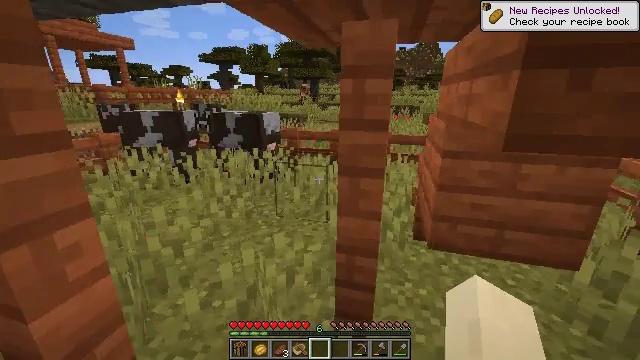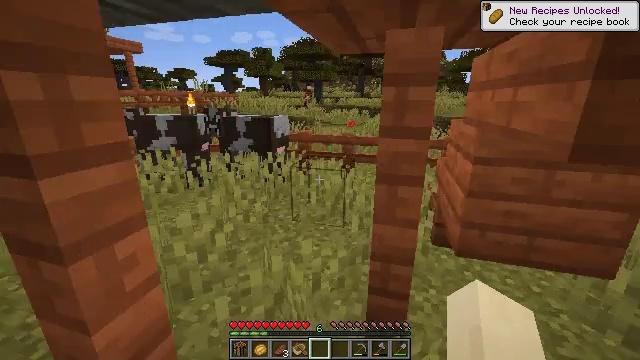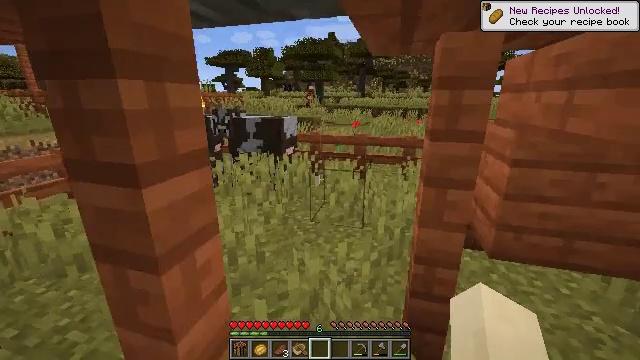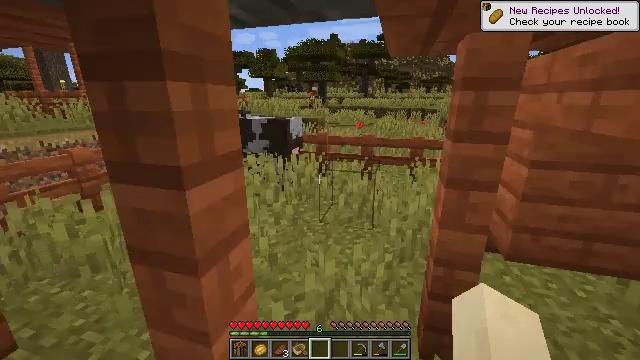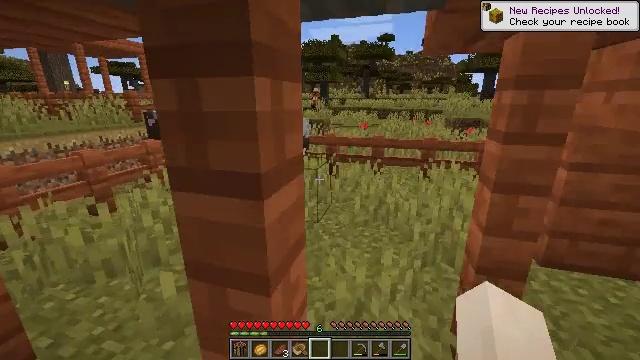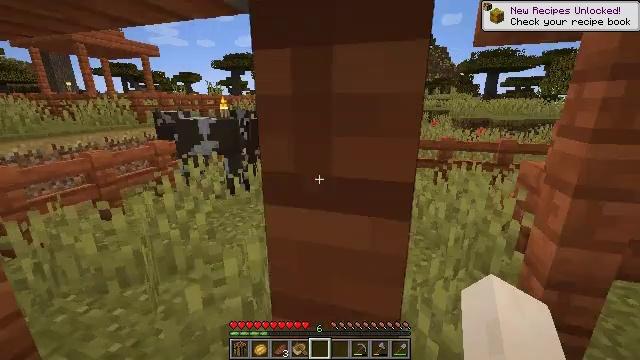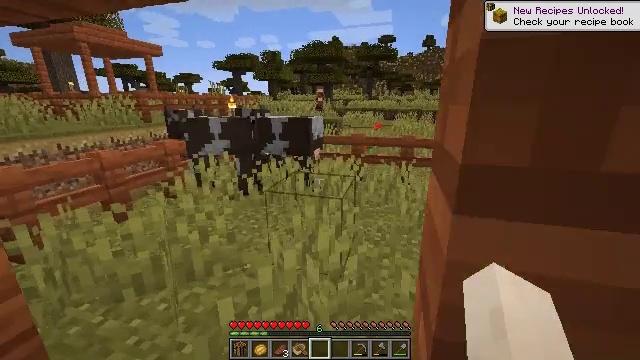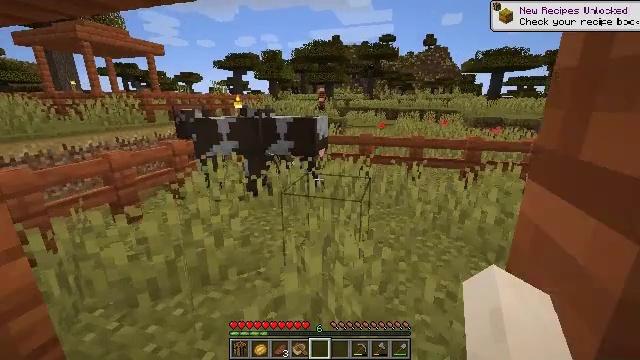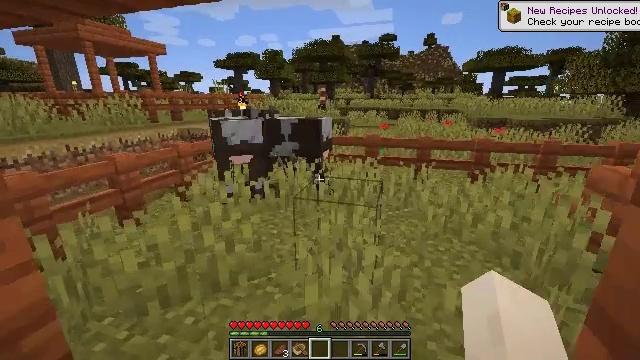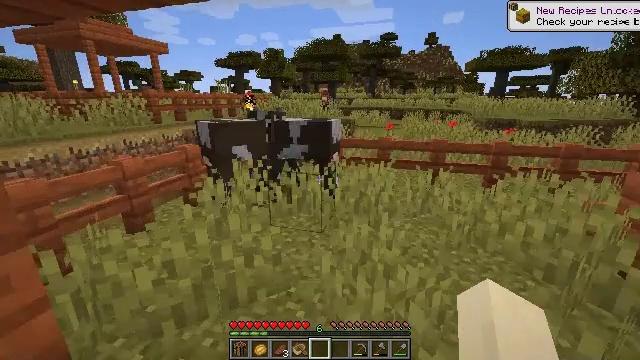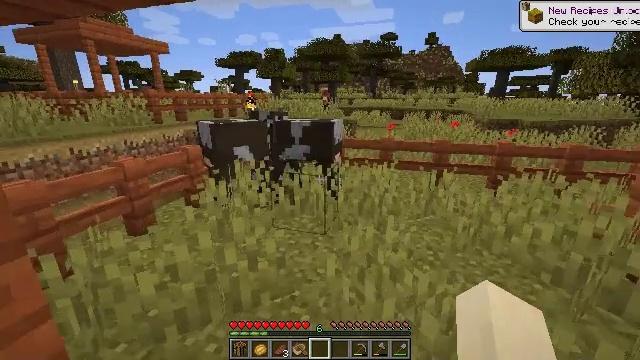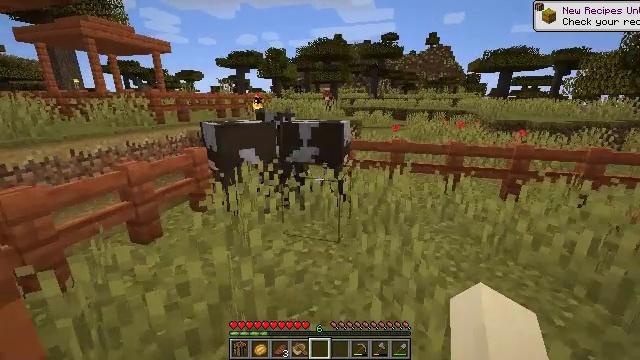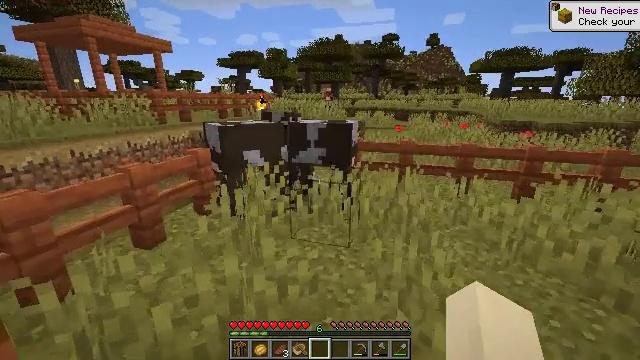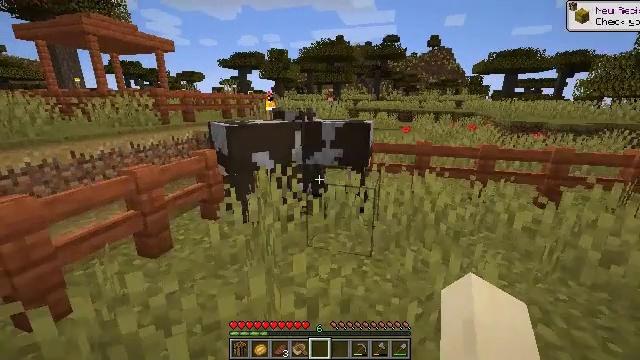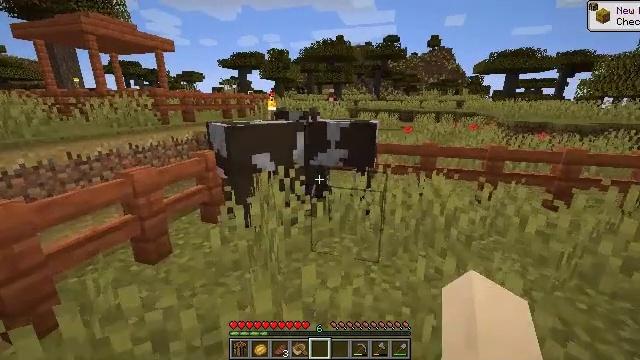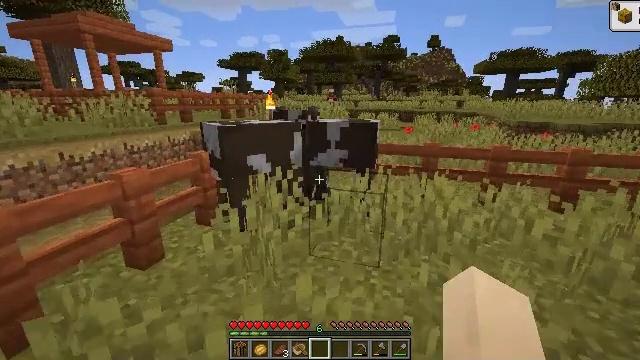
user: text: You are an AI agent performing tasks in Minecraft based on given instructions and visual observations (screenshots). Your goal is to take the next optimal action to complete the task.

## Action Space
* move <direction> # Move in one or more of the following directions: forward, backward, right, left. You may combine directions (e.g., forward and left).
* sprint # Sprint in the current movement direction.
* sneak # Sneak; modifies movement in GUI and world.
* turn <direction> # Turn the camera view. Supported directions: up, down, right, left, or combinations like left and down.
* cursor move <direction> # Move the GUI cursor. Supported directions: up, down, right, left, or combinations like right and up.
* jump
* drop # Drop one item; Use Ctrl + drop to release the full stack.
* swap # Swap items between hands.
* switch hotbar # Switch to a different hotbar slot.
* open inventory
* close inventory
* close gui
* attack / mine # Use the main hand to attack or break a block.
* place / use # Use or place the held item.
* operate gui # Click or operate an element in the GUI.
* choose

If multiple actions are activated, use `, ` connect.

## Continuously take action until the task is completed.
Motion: motion action
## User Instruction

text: Reclaim the acacia fence from a structure.
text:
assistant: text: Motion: move left
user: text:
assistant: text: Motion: move left
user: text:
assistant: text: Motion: move forward and move left
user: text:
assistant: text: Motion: move forward and move left
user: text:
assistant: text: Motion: move forward and move left
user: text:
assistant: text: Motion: move forward and move left
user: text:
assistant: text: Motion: move forward and move left
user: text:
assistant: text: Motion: move forward and move left
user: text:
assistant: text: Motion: move forward and move left
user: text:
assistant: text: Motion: move forward and move left
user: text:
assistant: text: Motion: move forward and move left
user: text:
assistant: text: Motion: move forward and move left
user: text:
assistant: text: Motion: move forward and move left
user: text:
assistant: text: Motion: move forward and move left
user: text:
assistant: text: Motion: move forward and move left
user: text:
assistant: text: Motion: move forward
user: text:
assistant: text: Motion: move forward
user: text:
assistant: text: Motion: move forward
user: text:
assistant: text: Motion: move forward
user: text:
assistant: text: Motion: move forward and move right
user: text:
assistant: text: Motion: move forward and move right
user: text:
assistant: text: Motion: move forward and move right
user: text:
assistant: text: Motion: move forward and move right
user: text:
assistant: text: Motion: move forward and move right
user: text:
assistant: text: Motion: move forward and move right, turn down
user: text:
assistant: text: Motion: move forward and move right, turn down
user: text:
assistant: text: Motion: move forward and move right, turn down, jump
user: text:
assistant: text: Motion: move forward and move right, turn down, jump
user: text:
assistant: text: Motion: move forward and move right, turn down, jump
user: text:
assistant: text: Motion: move forward and move right, turn down, jump